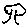
Label: tree